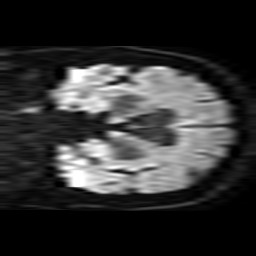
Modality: TRACE
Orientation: coronal
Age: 75
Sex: female
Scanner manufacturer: philips
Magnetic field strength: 3 T
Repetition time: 4.117 s
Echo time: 0.06134 s